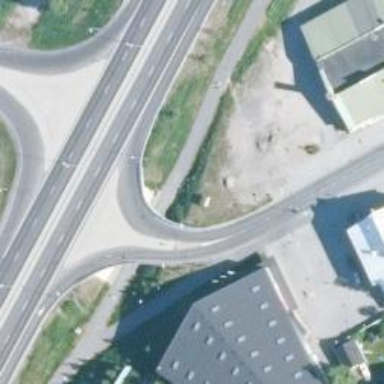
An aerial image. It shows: Trunk link highway with tertiary functional class.